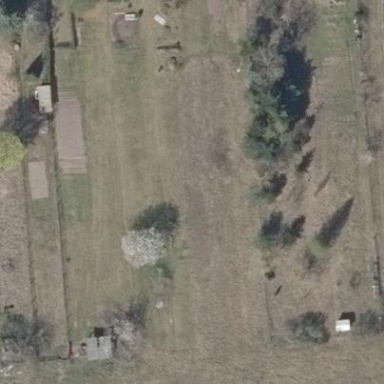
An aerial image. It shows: Allotments area.